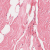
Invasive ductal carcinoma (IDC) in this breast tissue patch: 0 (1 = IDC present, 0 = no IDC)